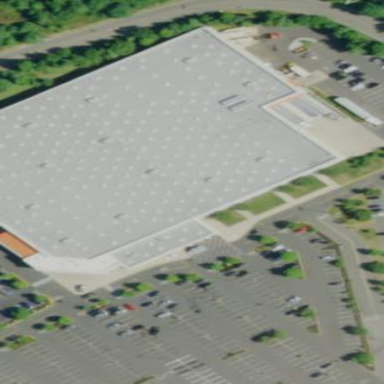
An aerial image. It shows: Retail building with flat roof. It serves as wholesale shop.